Question: I'm having an alignment issue, I'm trying to position the labels from start to end but they're starting in the middle. Can someone shed some light on what I need to do to change it and get it aligned how I want.

'''
<Grid Height="23.3" Margin="169,0,8,8.199" VerticalAlignment="Bottom" Width="Auto">
<Grid.ColumnDefinitions>
<ColumnDefinition Width="*" />
<ColumnDefinition Width="*" />
<ColumnDefinition Width="*" />
<ColumnDefinition Width="*" />
<ColumnDefinition Width="*" />
<ColumnDefinition Width="*" />
</Grid.ColumnDefinitions>
<Rectangle Grid.ColumnSpan="6" Fill="#FFDDDDDD" Stroke="#FFD7D7D7" RadiusX="2" RadiusY="2"/>
<Label Grid.Column="1" Grid.Row="1" x:Name="lblAbout" Content="{Binding Source={StaticResource localisation}, Mode=OneWay, Path=.[Language.about]}" HorizontalAlignment="Left" Foreground="#FF585858" FontSize="10" Cursor="Hand" d:LayoutOverrides="Height" MouseLeftButtonUp="lblAbout_MouseLeftButtonUp"/>
<Label Grid.Column="2" Grid.Row="1" Content="{Binding Source={StaticResource localisation}, Mode=OneWay, Path=.[Language.settings]}" HorizontalAlignment="Left" Foreground="#FF585858" FontSize="10" Cursor="Hand" d:LayoutOverrides="Height"/>
<Label Grid.Column="3" Grid.Row="1" Content="{Binding Source={StaticResource localisation}, Mode=OneWay, Path=.[Language.feedback]}" Foreground="#FF585858" FontSize="10" Cursor="Hand" HorizontalAlignment="Left" Width="Auto" d:LayoutOverrides="Height"/>
<Label Grid.Column="4" Grid.Row="1" Content="{Binding Source={StaticResource localisation}, Mode=OneWay, Path=.[Language.help]}" Foreground="#FF585858" FontSize="10" Cursor="Hand" HorizontalAlignment="Left" Width="Auto" d:LayoutOverrides="Height"/>
<Label Grid.Column="1" Grid.Row="1" Content="{Binding Source={StaticResource localisation}, Mode=OneWay, Path=.[Language.checkingUpdates]}" Foreground="#FF585858" FontSize="10" Cursor="Hand" d:LayoutOverrides="Height" Visibility="Collapsed"/>
</Grid>
'''
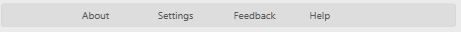
Answer: Right now, since all of your columns are using star sizing, they will all be even sized and stretched across the width.
I believe you want:
'''
<ColumnDefinition Width="Auto" />
<ColumnDefinition Width="Auto" />
<ColumnDefinition Width="Auto" />
<ColumnDefinition Width="Auto" />
<ColumnDefinition Width="Auto" />
<ColumnDefinition Width="*" />
'''
This will cause them to stack left to right, and "fill" at the end.